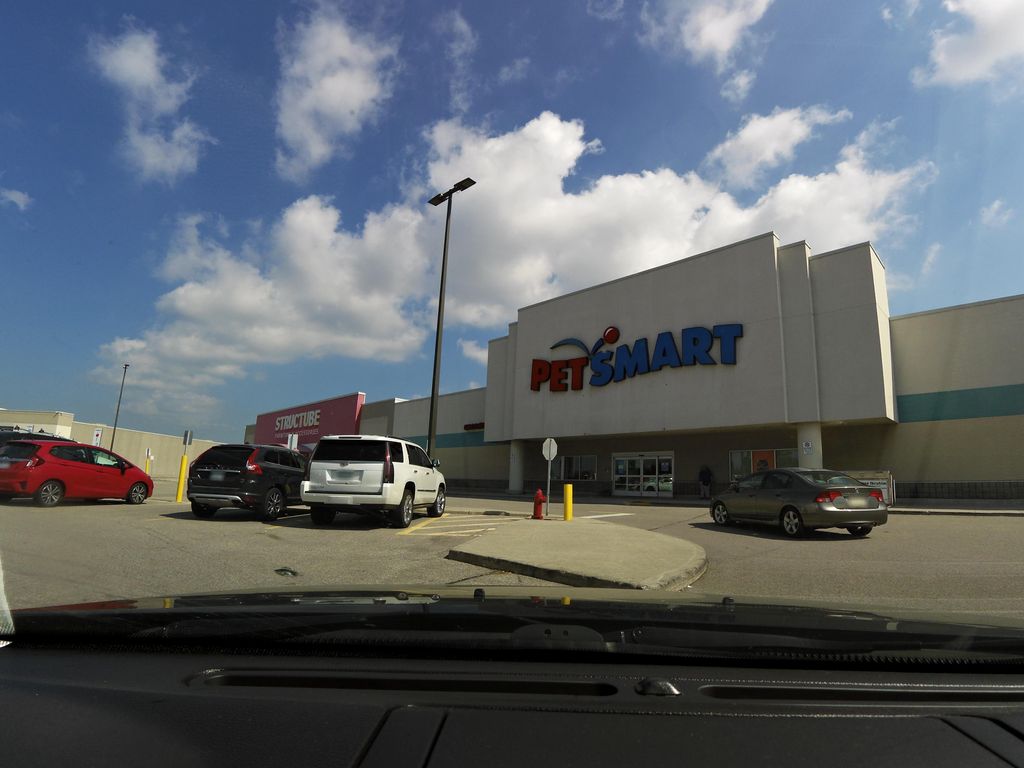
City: hamilton